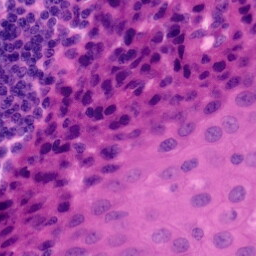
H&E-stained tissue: Tonsil